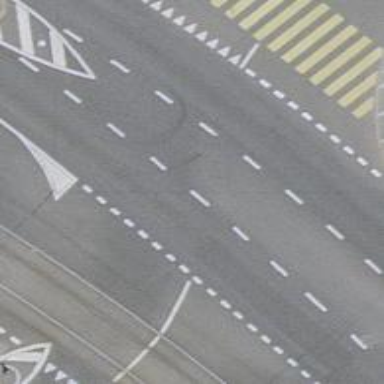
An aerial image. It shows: Road with traffic signals for signaling.